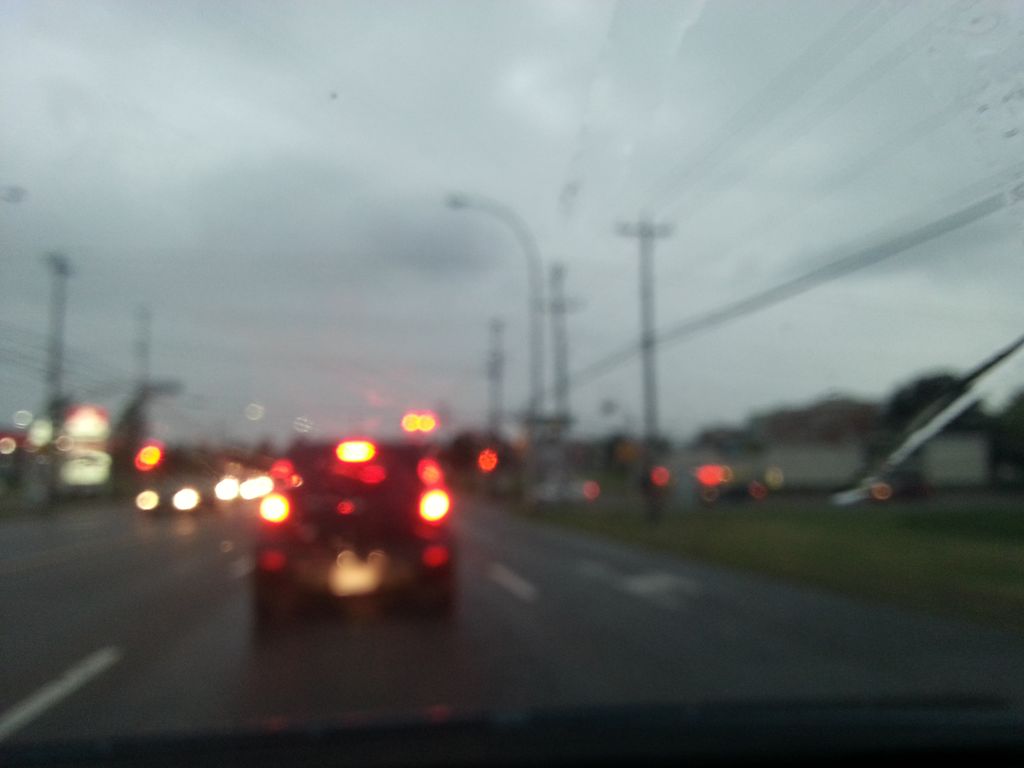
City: charlottetown